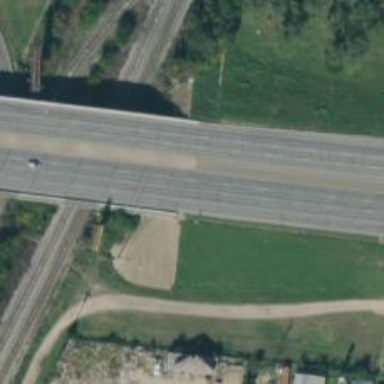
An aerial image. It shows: Trunk road bridge.